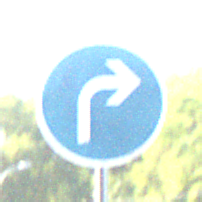
Verkehrszeichen: VorgeschriebeneFahrtrichtungRechts
Umgebung: Outdoor, Suburban
Tageszeit: MorningAfternoon
Wetter: Clear
Licht: Natural
Jahreszeit: NotSpecified
Kontrast: HighContrast